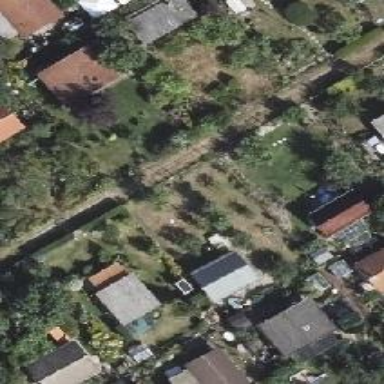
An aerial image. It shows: Plot in the allotments.